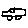
Label: car